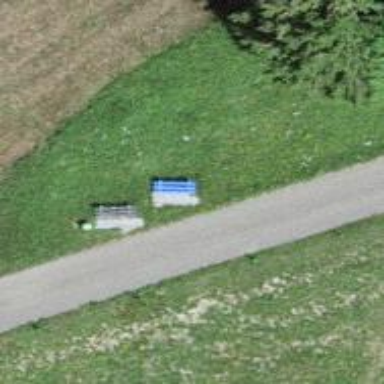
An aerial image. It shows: Bench for seating.